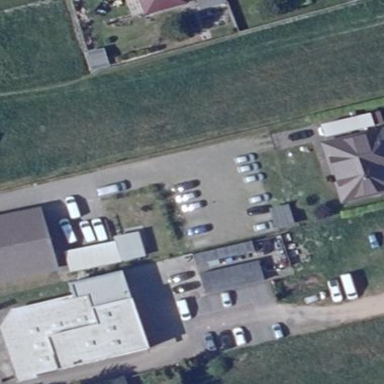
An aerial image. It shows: Parking area with surface.